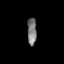
Tissue: prostate
Cell type: Epithelial cells
Senescence score: 0.346
Nuclear area (px): 240
Mean DAPI intensity: 125